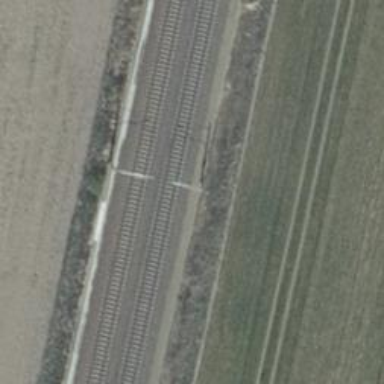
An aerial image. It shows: Railway milestone with catenary mast.